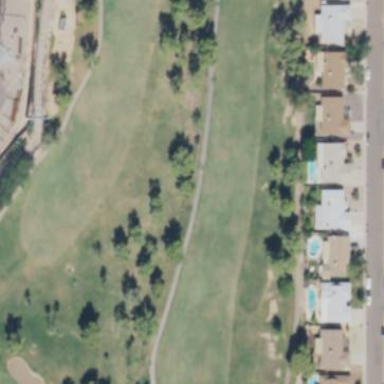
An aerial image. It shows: Golf fairway surrounded by grass.